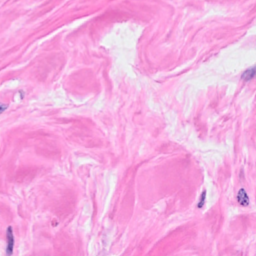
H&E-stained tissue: Breast